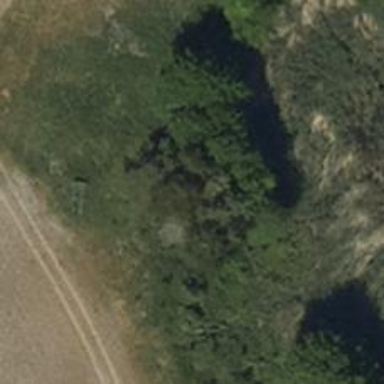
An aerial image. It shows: Row of deciduous broadleaved trees.